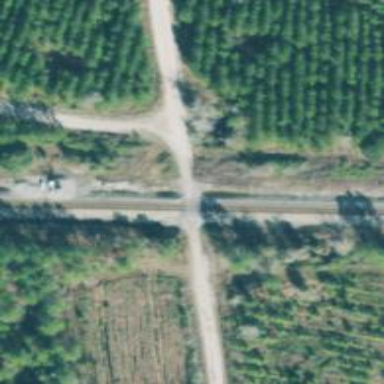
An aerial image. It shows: Railway track.